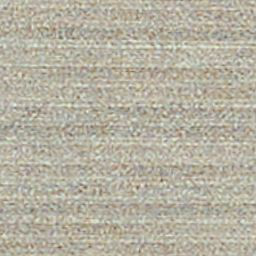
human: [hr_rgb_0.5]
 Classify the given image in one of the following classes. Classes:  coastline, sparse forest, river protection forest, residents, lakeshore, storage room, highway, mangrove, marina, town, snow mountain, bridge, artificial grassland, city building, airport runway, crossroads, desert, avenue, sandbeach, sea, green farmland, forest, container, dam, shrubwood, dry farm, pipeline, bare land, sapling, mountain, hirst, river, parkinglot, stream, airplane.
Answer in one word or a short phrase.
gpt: dry farm